Question: Like, when I have my piece of Math in my div, it would look like this, where I have set the padding of my div to '0':

So, is there a way to change the value of the padding of the math?
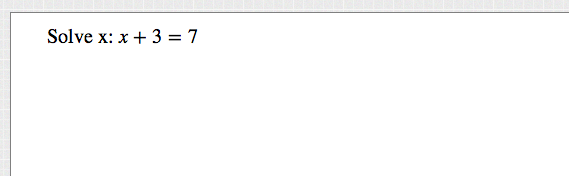
Answer: Found from <URL>:
'''
MathJax.Hub.Config({
jax: ["input/TeX","output/HTML-CSS"],
displayIndent: "2em"
});
'''